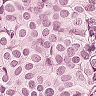
Metastatic tissue present: yes